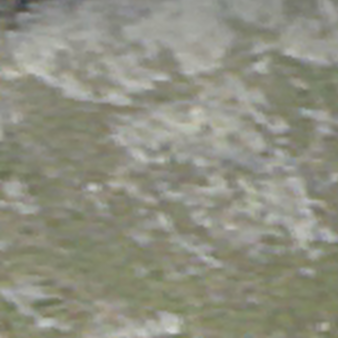
Label: other